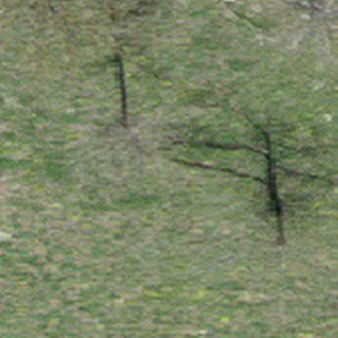
Label: other